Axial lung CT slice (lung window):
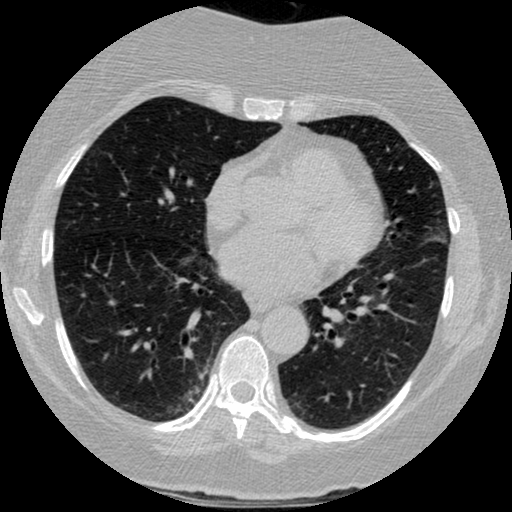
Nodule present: no